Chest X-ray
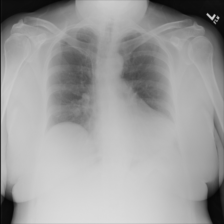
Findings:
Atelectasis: negative
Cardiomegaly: negative
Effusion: negative
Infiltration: negative
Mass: negative
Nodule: negative
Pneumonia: negative
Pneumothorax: negative
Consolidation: negative
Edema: negative
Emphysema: negative
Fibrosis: negative
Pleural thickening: negative
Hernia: negative